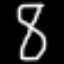
Label: hourglass